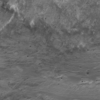
Label: not_dusty